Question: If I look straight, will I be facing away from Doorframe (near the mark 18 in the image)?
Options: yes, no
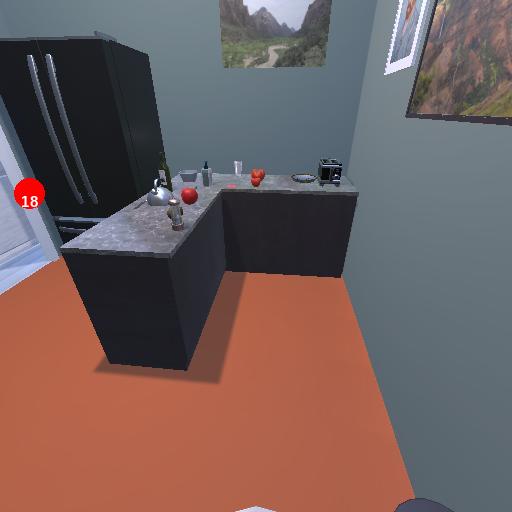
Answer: yes